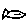
Label: fish